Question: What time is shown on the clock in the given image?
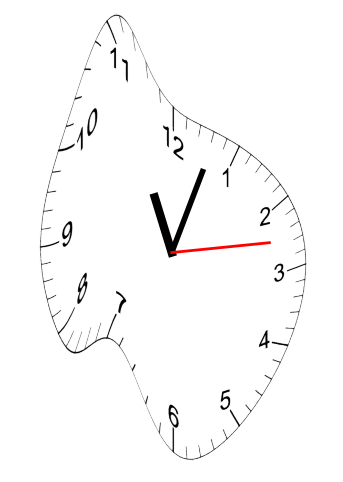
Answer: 11:03:13